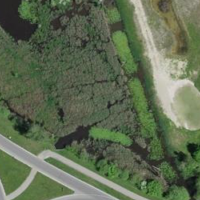
EUNIS habitat code: 25
Species observed at this site:
Coenonympha pamphilus